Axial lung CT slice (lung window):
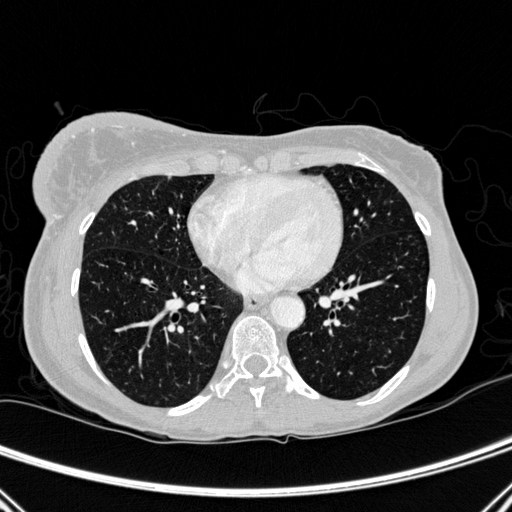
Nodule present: no